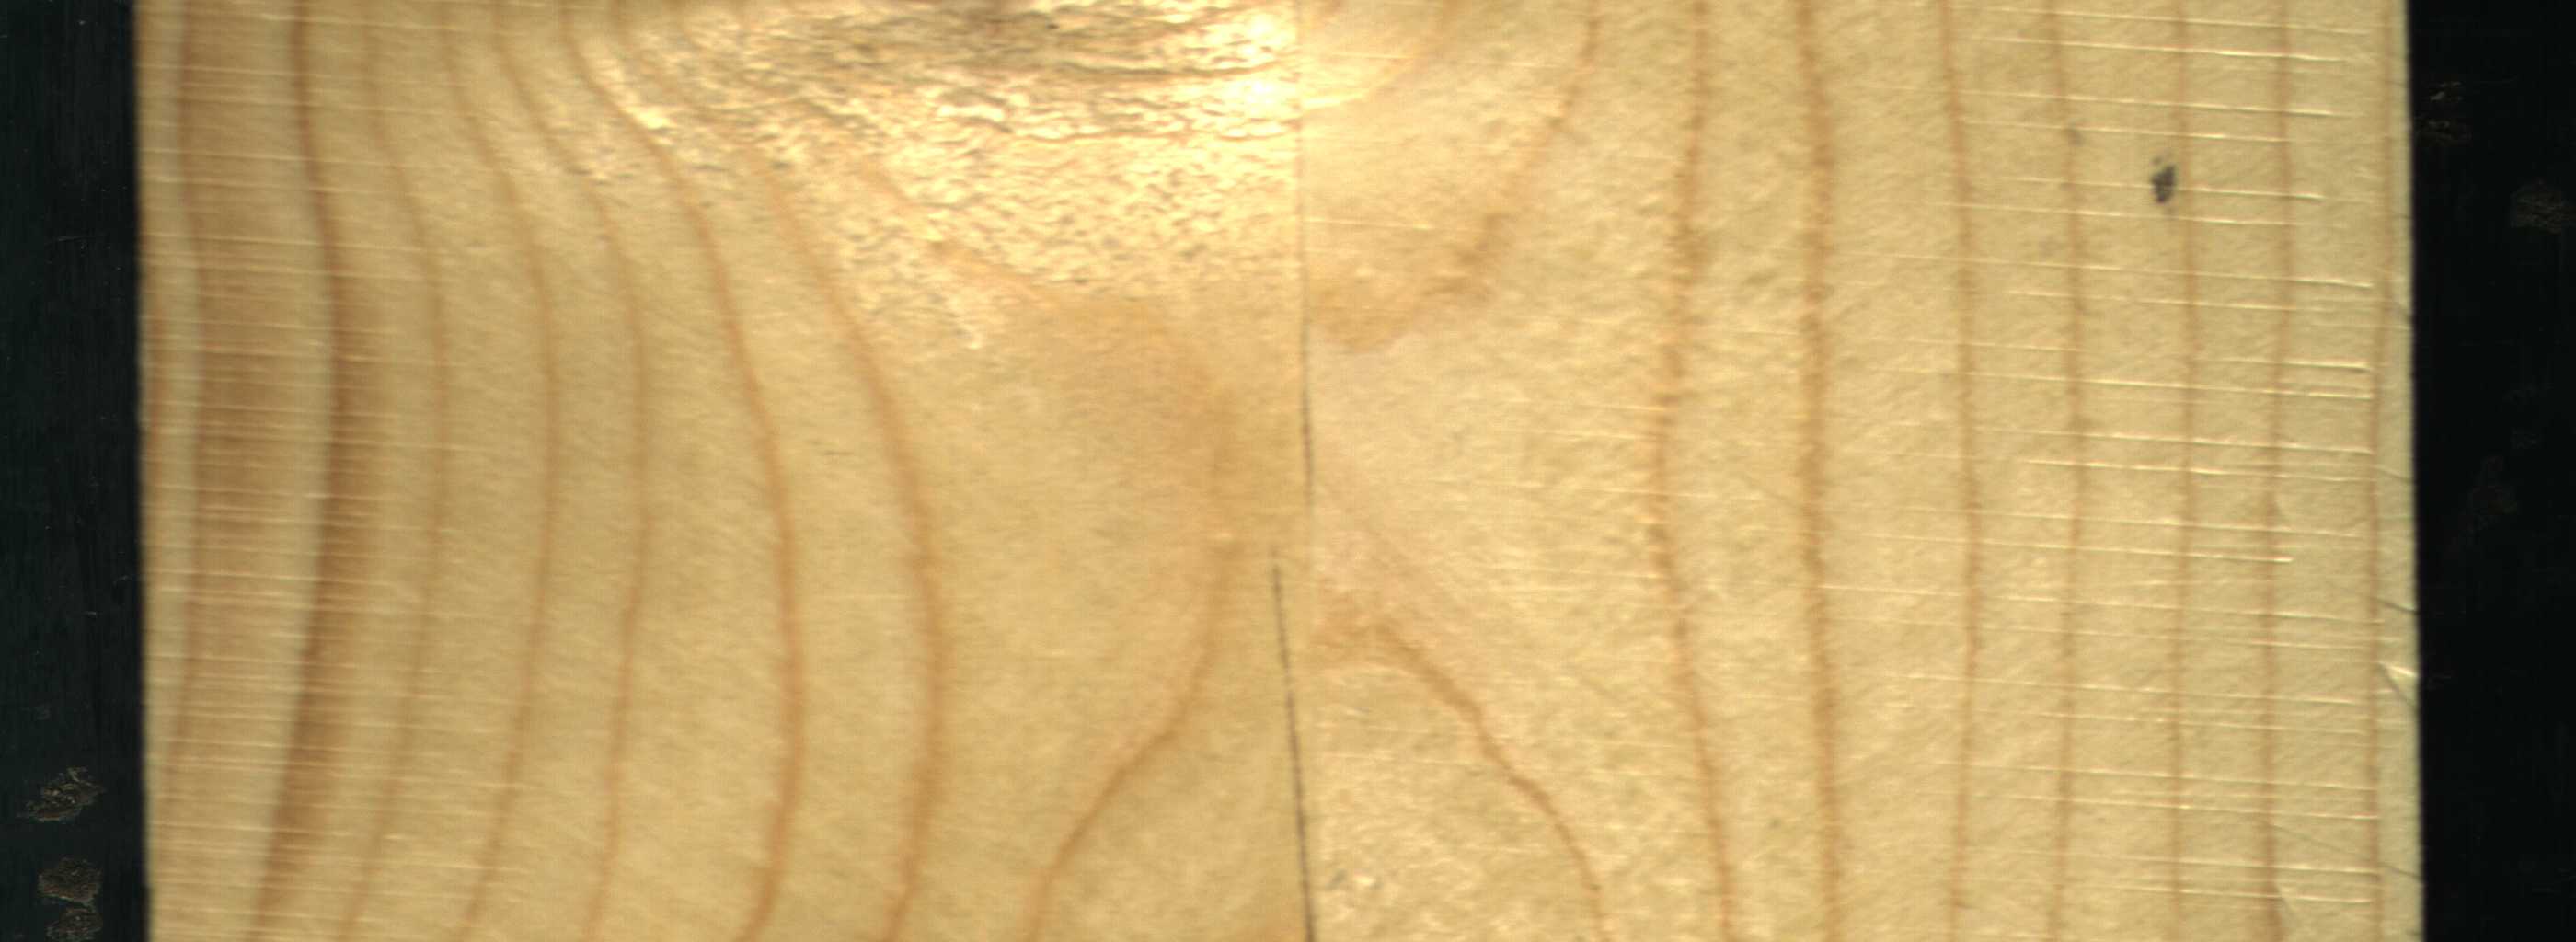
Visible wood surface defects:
resin
Crack